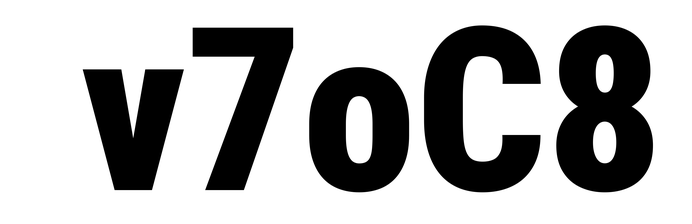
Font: Roboto_Condensed_Black